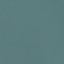
Land use / land cover: SeaLake